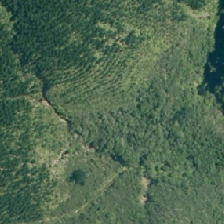
Land cover: broadleaved_indigenous_hardwood